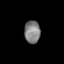
Tissue: lung
Cell type: Fibroblasts
Senescence score: 0.565
Nuclear area (px): 354
Mean DAPI intensity: 127.734